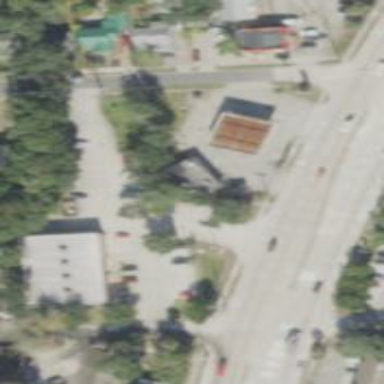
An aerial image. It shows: Fuel station.